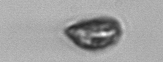
Label: Prorocentrum_triestinum